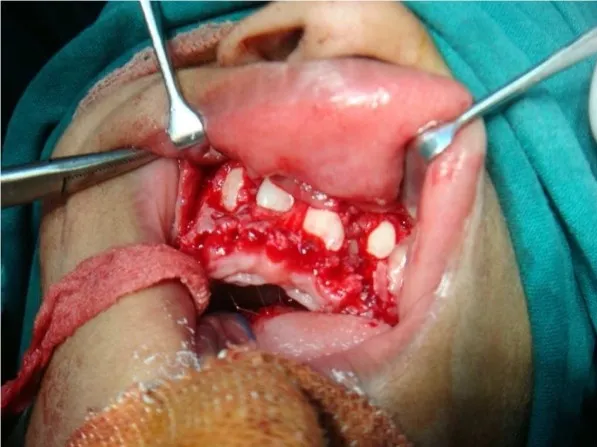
Surgical removal of the retained maxillary deciduous teeth.
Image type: medical_photograph (other_medical_photograph)